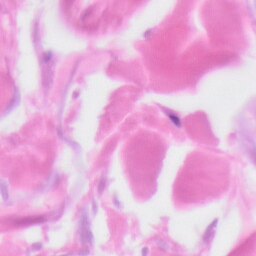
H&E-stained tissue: Skin